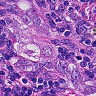
Metastatic tissue present: yes